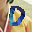
Label: 0